Field crop: maize
Growth stage: 2
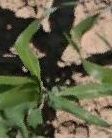
Species: maize